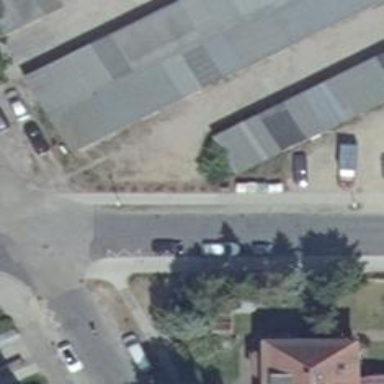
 with on-street parking on the right and half on-kerb parking on the left."